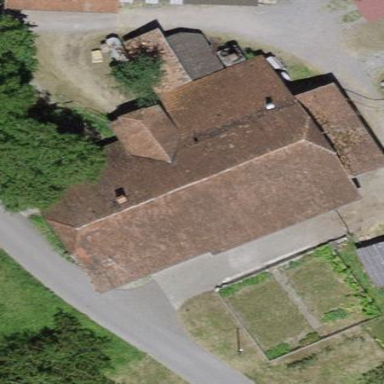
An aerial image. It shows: Farm building.